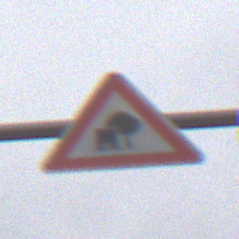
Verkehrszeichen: UnzureichendesLichtraumprofil
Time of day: Midday
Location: Outdoor (RoadRail)
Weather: Overcast
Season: NotSpecified
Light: Natural